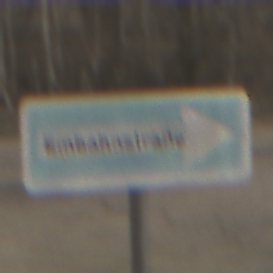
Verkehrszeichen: EinbahnstrasseRechtsweisend
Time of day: MorningAfternoon
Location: Outdoor (Nature)
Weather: PartlyCloudy
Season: Winter
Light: Natural